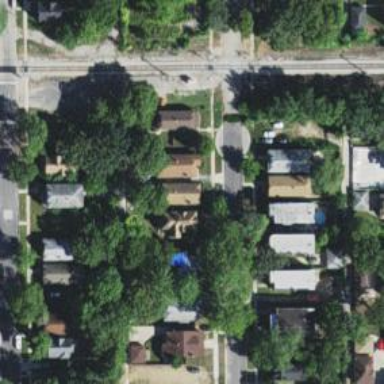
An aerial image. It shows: Neighborhood.